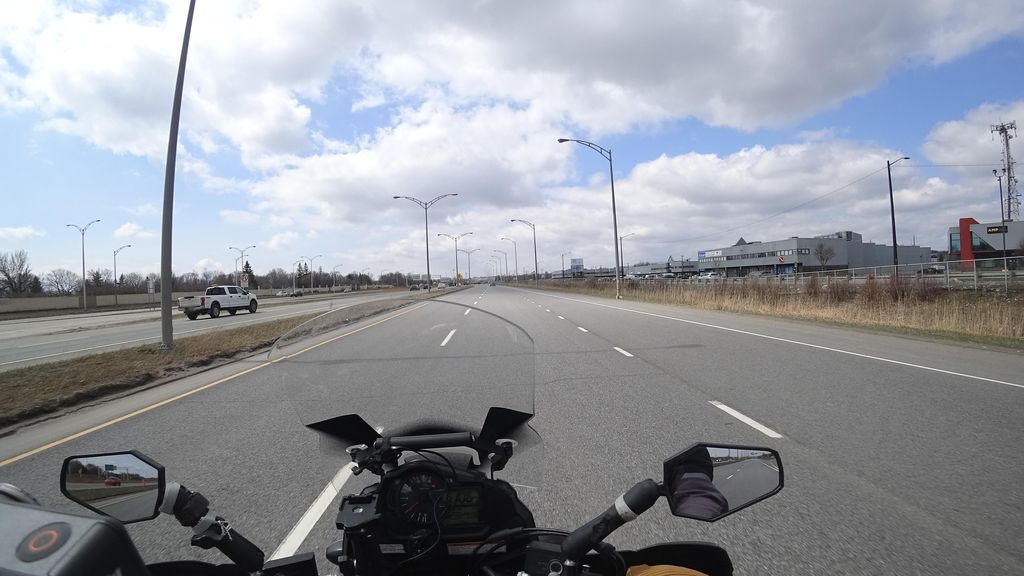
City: quebec_city